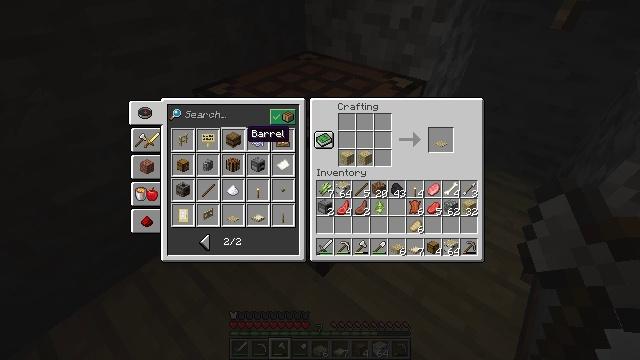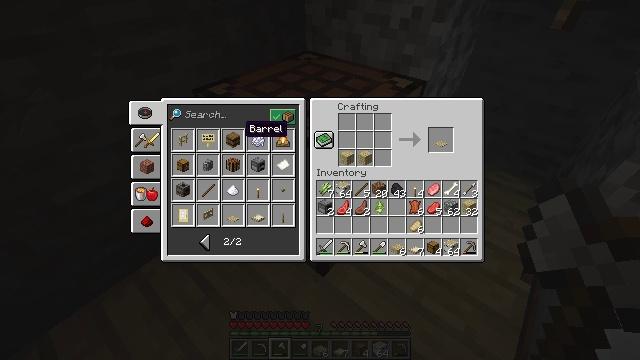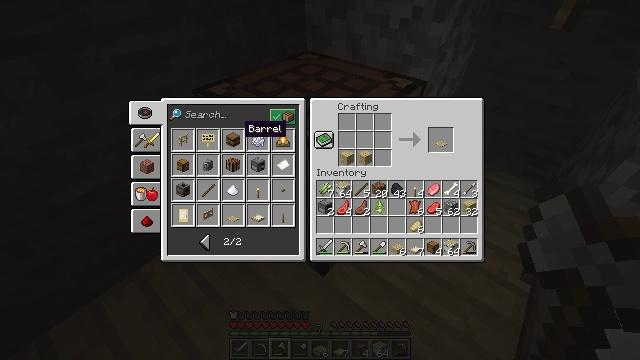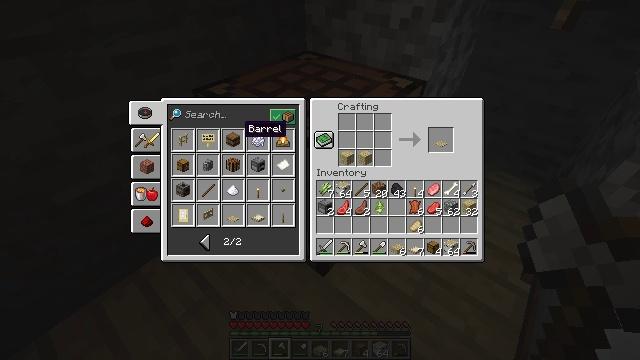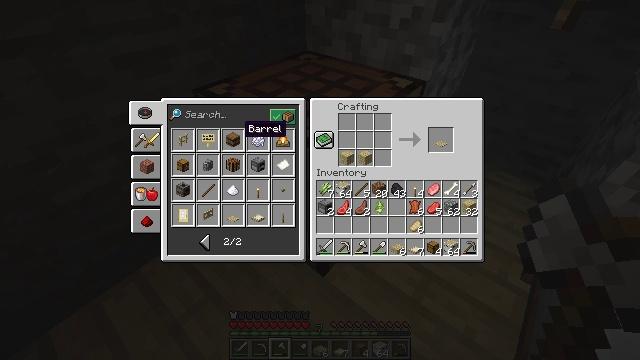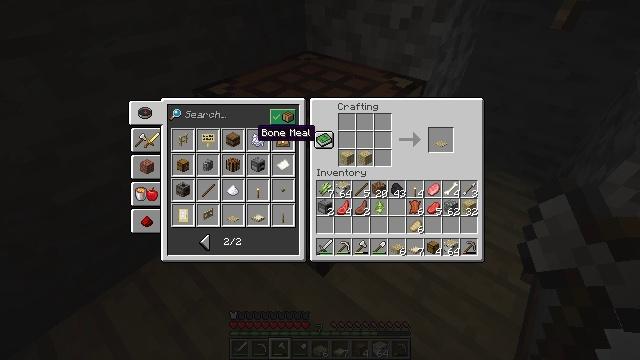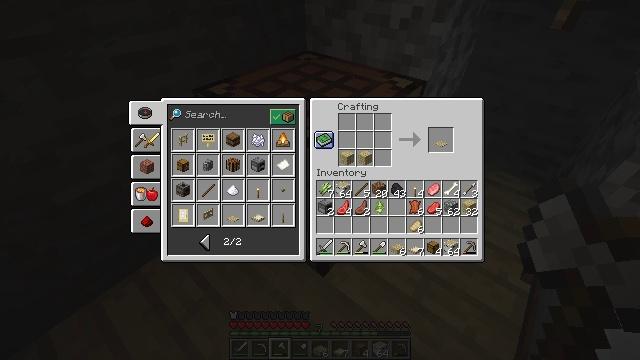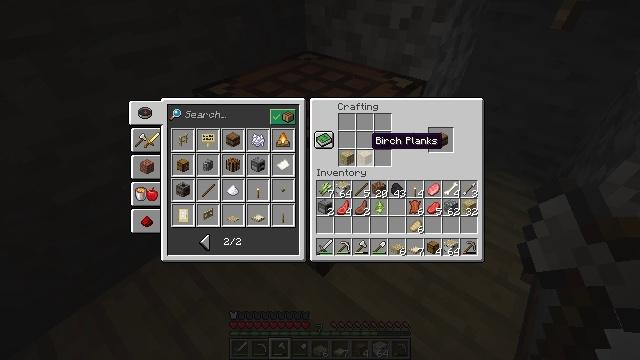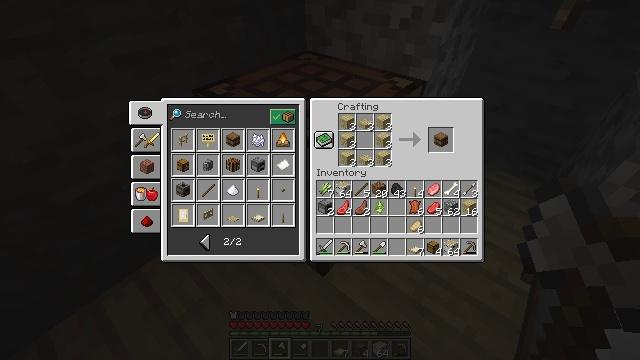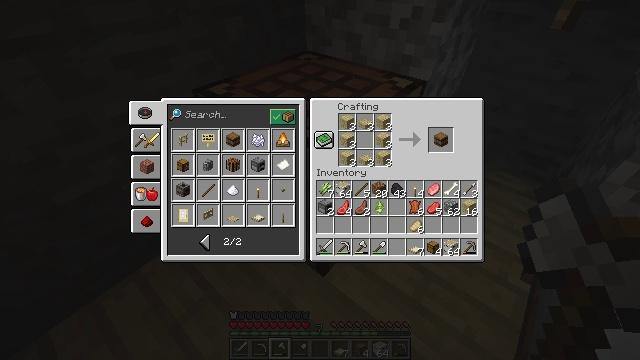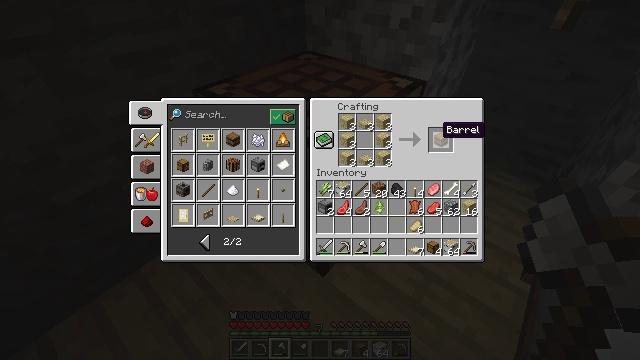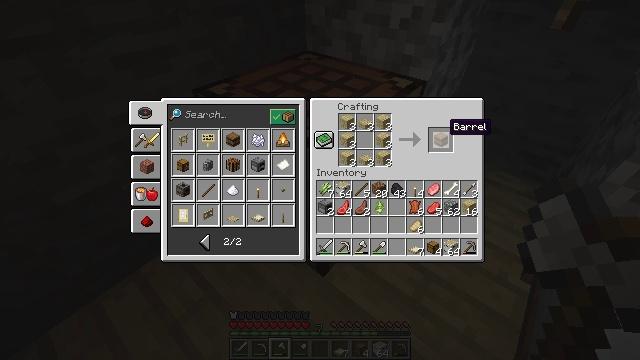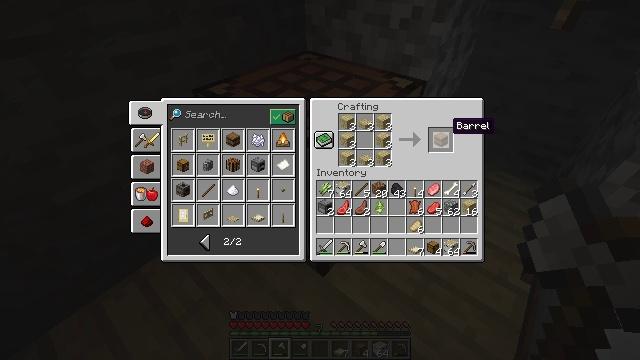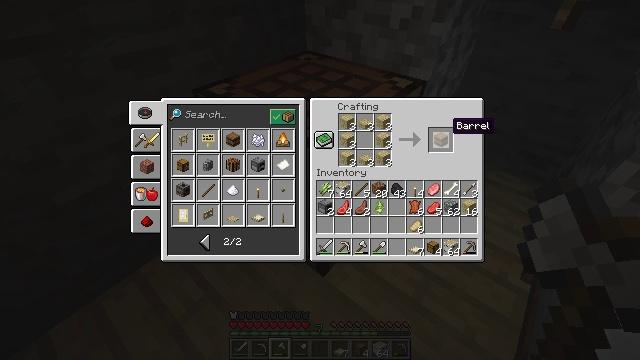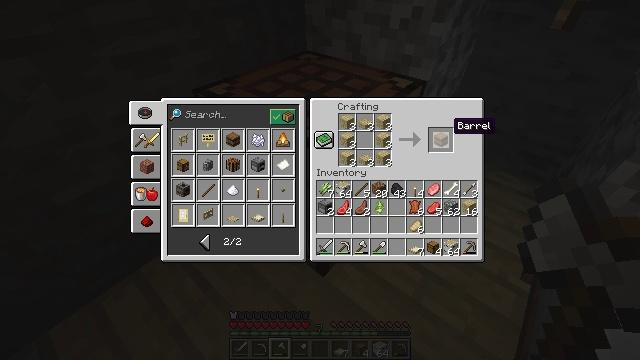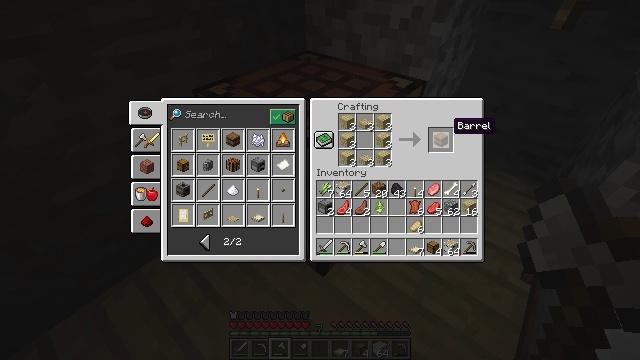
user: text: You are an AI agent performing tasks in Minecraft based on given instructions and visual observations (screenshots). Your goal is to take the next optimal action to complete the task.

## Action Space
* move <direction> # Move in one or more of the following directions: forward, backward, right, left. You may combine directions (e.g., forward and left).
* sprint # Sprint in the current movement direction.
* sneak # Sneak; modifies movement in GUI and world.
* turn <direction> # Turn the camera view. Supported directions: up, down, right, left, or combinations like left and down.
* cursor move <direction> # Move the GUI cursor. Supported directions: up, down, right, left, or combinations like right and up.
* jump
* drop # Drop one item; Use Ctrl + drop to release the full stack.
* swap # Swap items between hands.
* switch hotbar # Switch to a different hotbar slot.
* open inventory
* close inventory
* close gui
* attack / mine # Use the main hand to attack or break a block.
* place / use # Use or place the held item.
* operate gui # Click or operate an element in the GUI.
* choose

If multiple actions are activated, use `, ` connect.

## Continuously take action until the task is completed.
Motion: motion action
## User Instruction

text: Interact with the crafting table to obtain the barrel.
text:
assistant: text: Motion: sneak
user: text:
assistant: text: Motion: sneak, operate gui
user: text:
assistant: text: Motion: sneak, operate gui
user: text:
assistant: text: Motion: sneak, operate gui
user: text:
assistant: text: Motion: sneak, cursor move right
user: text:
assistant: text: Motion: sneak, cursor move right
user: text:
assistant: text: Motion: sneak, cursor move right
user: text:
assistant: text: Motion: sneak, cursor move right
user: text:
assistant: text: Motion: sneak, cursor move right
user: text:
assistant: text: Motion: sneak, cursor move right
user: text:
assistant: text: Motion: sneak, cursor move right
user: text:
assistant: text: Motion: sneak
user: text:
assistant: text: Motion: sneak
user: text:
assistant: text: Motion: sneak
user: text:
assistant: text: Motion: sneak
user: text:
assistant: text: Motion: sneak
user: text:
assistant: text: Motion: sneak, operate gui
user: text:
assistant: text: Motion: sneak, operate gui
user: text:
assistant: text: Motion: sneak, operate gui
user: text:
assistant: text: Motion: sneak
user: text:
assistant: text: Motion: sneak
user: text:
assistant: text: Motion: sneak